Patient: sex M, age 46
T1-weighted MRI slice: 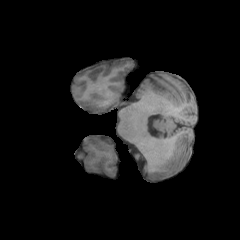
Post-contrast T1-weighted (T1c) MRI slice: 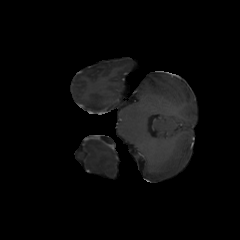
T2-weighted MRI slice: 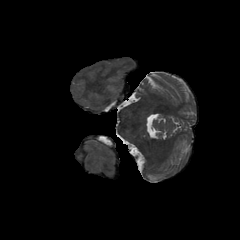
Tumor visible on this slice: no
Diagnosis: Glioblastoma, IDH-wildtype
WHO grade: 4